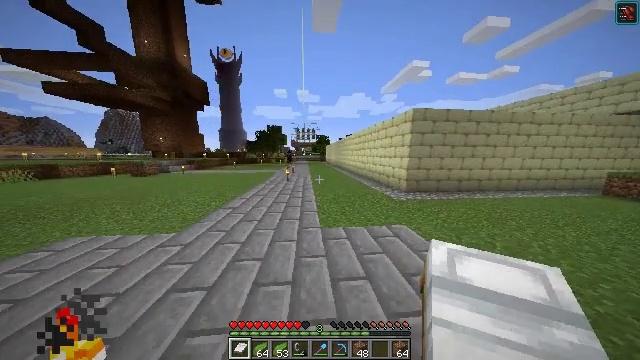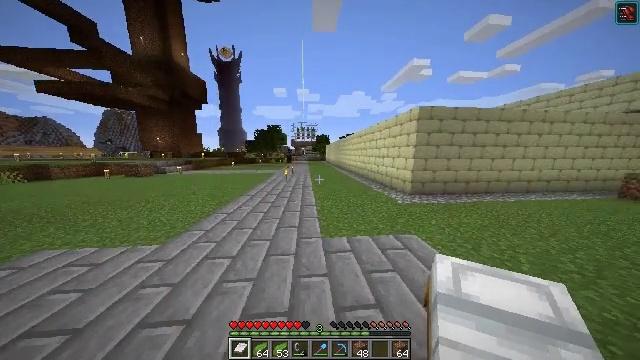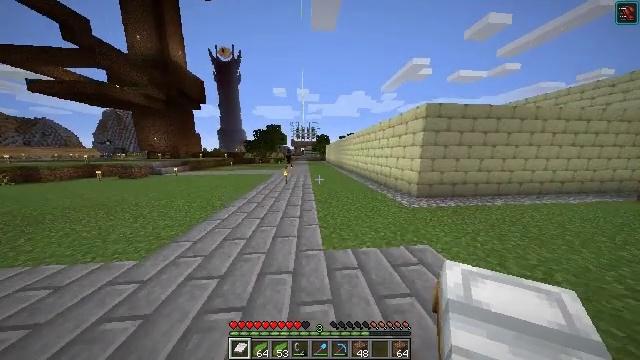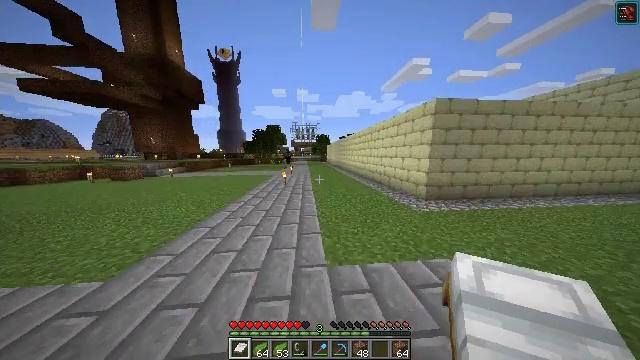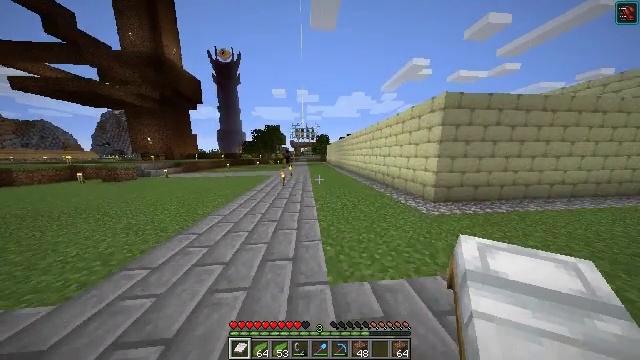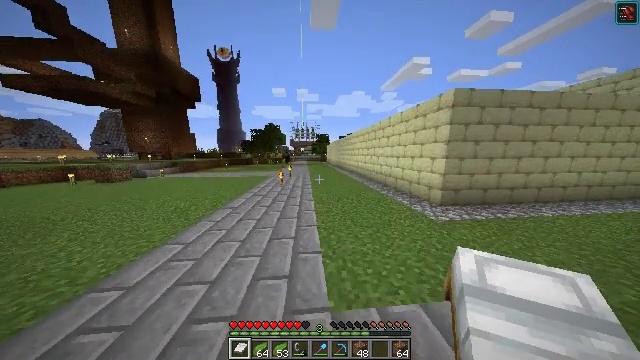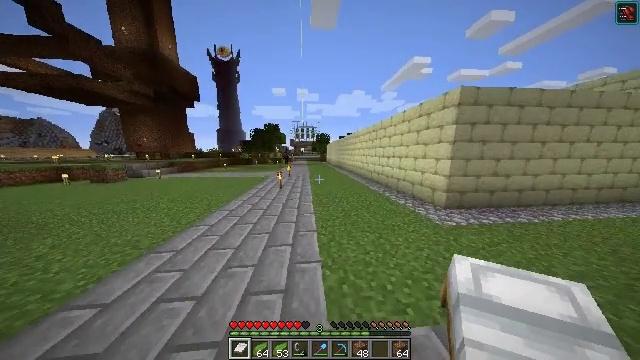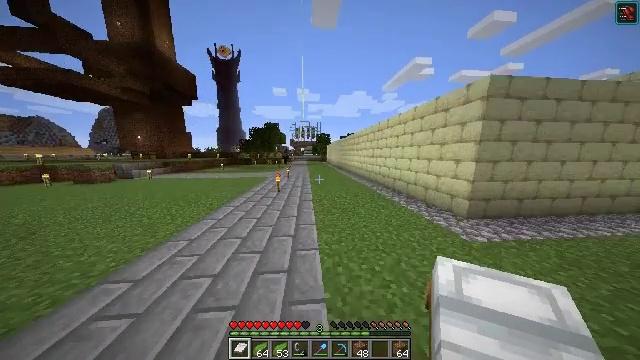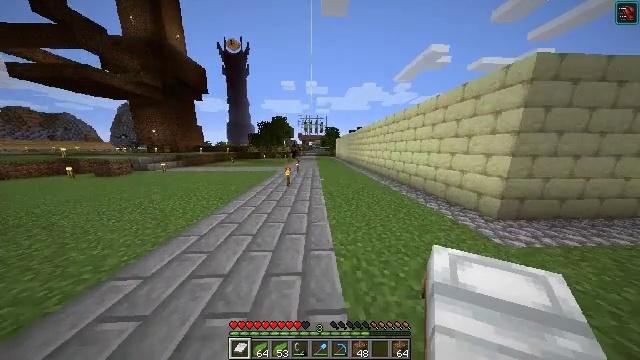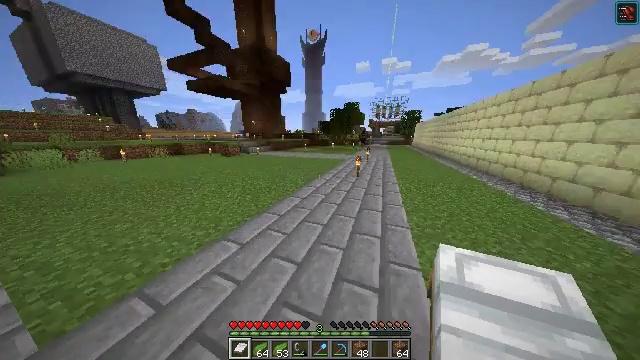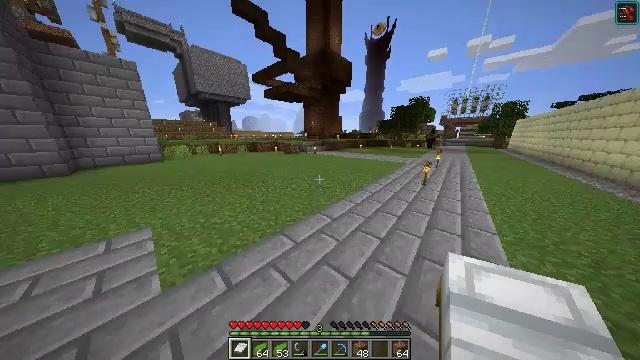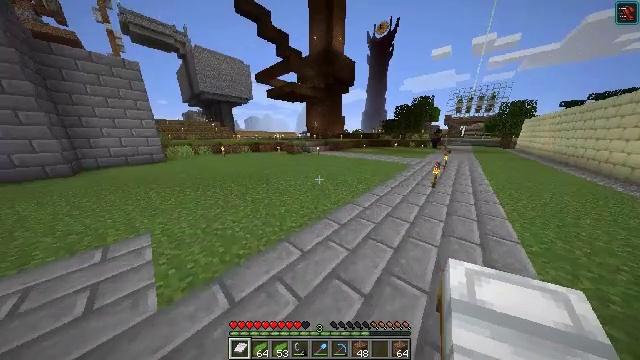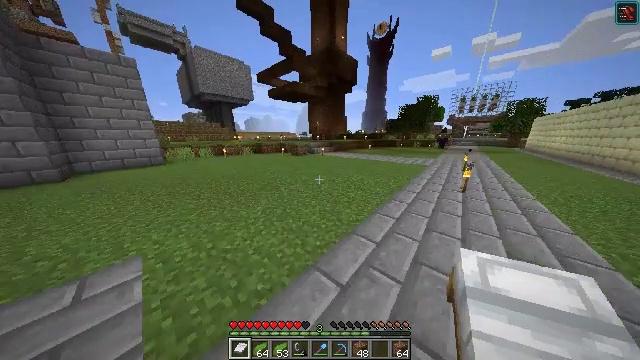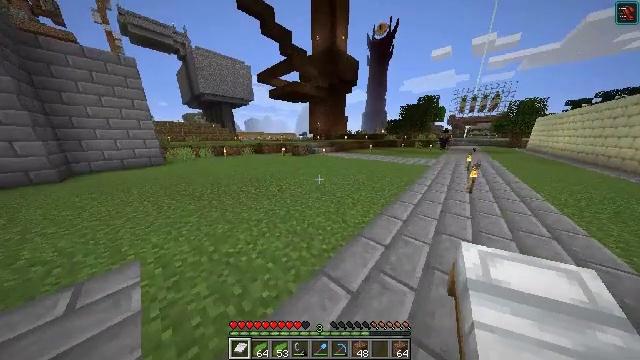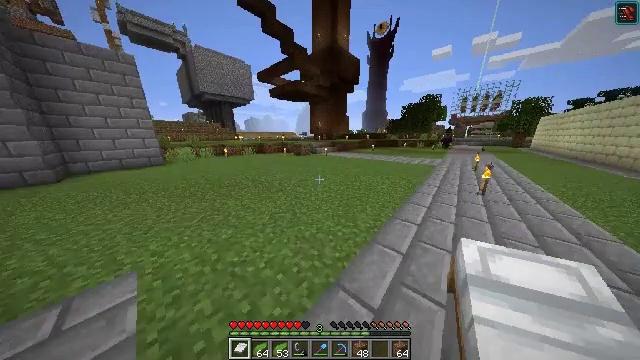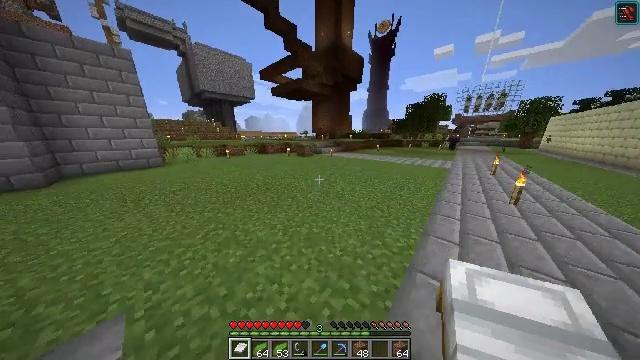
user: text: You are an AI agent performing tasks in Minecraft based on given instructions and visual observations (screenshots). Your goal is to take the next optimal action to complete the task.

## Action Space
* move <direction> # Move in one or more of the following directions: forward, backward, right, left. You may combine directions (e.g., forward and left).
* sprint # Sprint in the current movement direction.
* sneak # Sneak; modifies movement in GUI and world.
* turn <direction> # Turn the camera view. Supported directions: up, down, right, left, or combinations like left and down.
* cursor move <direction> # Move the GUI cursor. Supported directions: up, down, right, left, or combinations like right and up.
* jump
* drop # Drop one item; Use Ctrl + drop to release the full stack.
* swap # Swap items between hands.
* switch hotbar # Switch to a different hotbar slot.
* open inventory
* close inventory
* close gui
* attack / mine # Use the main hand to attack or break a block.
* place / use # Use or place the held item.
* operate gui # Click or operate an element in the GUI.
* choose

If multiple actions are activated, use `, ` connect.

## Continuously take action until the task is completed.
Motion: motion action
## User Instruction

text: Kill the slime.
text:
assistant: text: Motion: move forward
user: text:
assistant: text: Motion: move forward
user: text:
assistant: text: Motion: move forward
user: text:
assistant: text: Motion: move forward
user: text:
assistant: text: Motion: move forward
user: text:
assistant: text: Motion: move forward
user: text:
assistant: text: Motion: move forward and move left
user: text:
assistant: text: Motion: move forward and move left, turn left and down
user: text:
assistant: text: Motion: move forward and move left, turn left and down
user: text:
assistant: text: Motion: move forward and move left, turn left
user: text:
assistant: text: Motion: move forward and move left
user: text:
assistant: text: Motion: move forward and move left
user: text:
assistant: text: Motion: move forward and move left
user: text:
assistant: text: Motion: move forward and move left
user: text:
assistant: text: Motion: move forward and move left
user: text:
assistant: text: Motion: move forward and move left
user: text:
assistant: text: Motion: move forward and move left
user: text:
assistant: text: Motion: move forward and move left
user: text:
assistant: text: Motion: move forward and move left
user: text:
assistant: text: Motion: move forward and move left
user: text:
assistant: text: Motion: move forward and move left
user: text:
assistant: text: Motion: move forward and move left
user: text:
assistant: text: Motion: move forward and move left
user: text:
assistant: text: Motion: move forward and move left
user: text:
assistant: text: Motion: move forward and move left
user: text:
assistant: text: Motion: move forward and move left
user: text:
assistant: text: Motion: move forward and move left
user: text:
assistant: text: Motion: move forward and move left
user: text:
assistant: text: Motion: move forward and move left
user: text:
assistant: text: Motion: move forward and move left